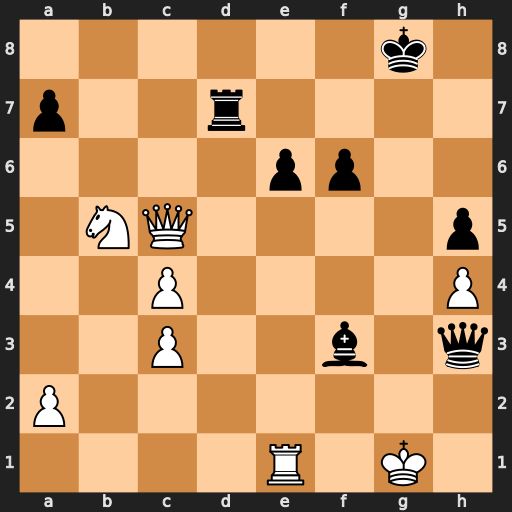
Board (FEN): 6k1/p2r4/4pp2/1NQ4p/2P4P/2P2b1q/P7/4R1K1
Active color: w
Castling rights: -
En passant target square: -
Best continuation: Qc8+ Kg7 Qxd7+